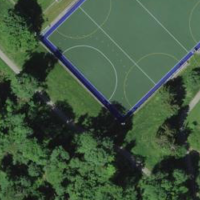
EUNIS habitat code: 53
Species observed at this site:
Fagus sylvatica